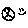
Label: smiley face